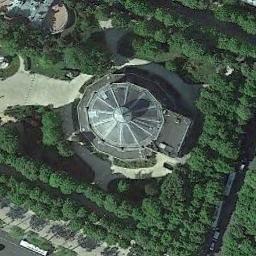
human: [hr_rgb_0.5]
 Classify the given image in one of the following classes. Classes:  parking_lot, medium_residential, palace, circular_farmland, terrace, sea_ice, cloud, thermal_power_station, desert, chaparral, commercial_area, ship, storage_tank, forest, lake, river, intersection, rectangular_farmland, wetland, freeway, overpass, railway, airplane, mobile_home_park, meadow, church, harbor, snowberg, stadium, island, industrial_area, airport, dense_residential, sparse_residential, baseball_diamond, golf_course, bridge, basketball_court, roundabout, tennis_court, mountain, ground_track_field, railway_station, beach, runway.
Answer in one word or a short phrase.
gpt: church